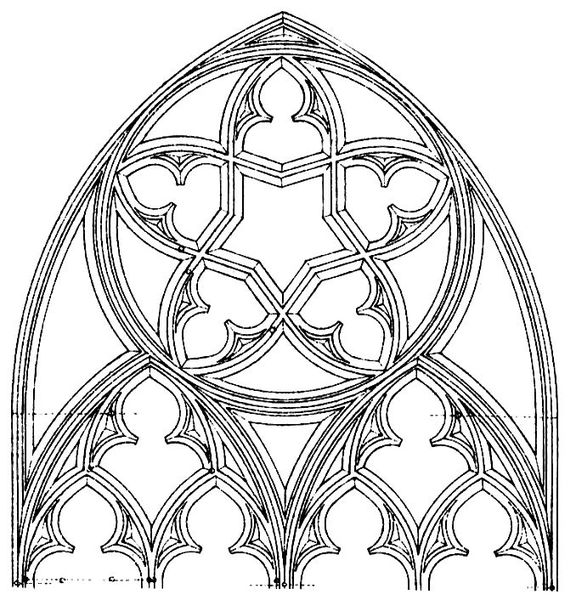
Titel: Worms, Dom
Standort: Worms (EU - D - RP)
Schlagwörter: weiß, blume, fenster, glas, schwarz, zeichnung, blüte, architektur, stein, kirche, blatt, gotik, kreis, rund, papier, spitz, dekor, archtektur, stern, deko, konturen, entwurf, gotisch, rosette, spitzbogen, masswerk, rotunde, skitze, kirchenfenster, fünfpass, element, dekorum, 5, entwurf fenster, couronement